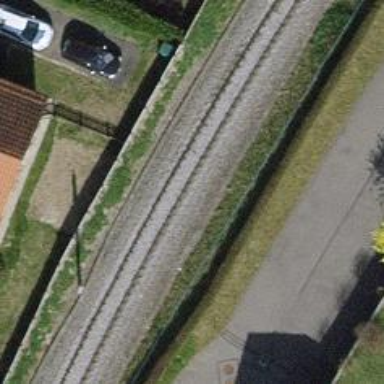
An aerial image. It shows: Narrow-gauge railway with 1 track. The tracks are electrified with contact line.